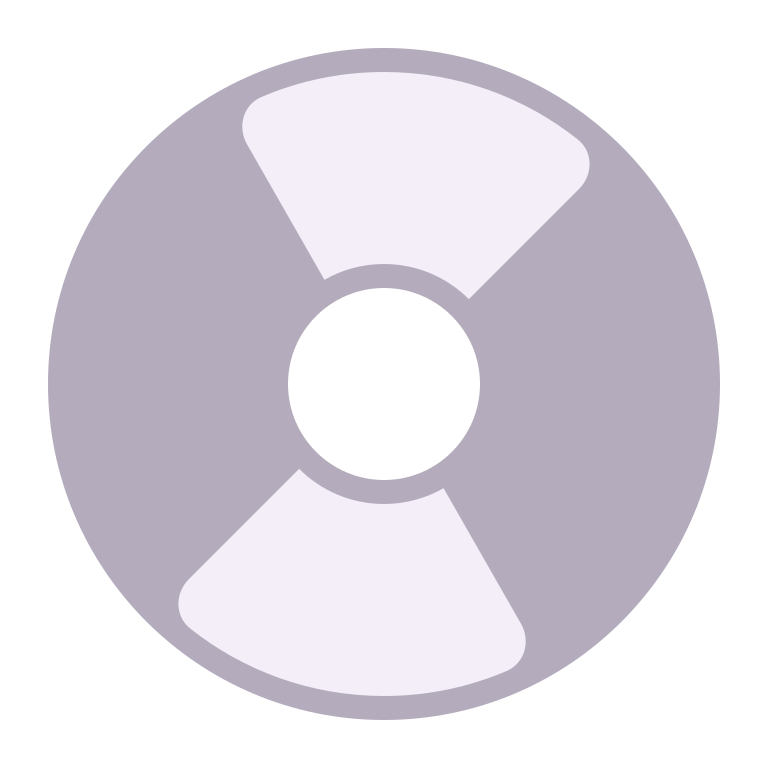
optical disk flat